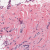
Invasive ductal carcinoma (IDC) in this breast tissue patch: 1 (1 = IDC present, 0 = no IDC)